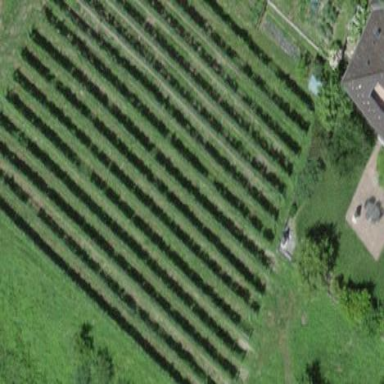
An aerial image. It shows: Vineyard growing grapes.